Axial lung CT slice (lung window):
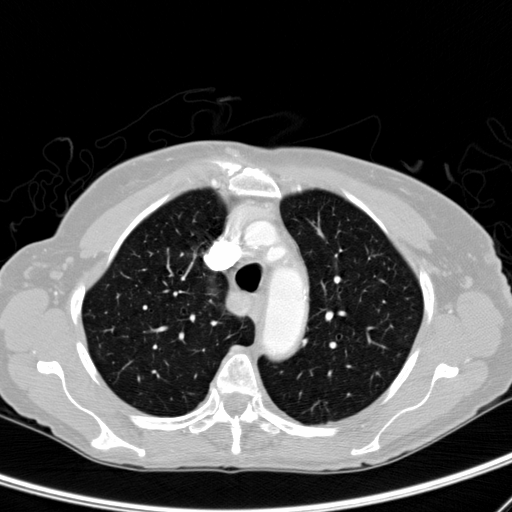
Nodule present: no